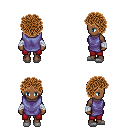
a pixel art fantasy rpg character, female body template, human, dark skin, chain tabard jacket, red pants, brown curly afro hairstyle, white cloth bandages, white slippers, four views (front, back, left, right), 2x2 character sprite sheet, small pixel art, hard edges, no anti-aliasing